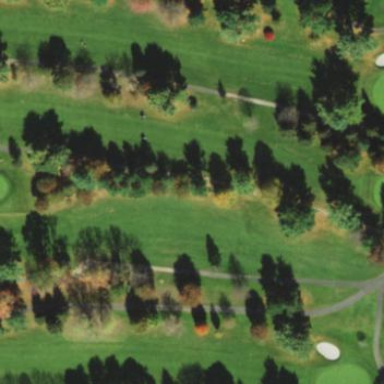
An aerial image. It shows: Grassy area designated as golf fairway.